Question: I have a UIView which is triangle shape. Then i add UIScrollView(name A) with imageview into UIView. There is also one UIScrollView(name B) at background.
Below is the image.

My problem is that when i touch or scroll outside the triangle shape of UIView, the scrollView (A) starts scrolling. I want to scroll B there.
Then how can i stop scrolling of UIScrollView (A)?
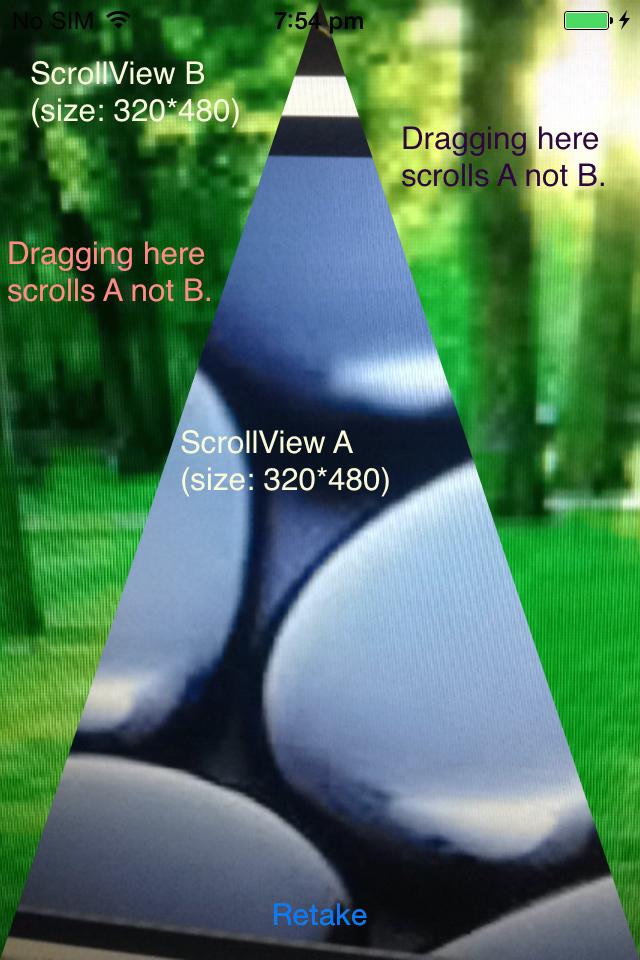
Answer: 1. Make a subclass of UIScrollView for scroll view A
2. Override pointInside:withEvent:
3. Return NO if point is outside of triangle shape, otherwise return YES